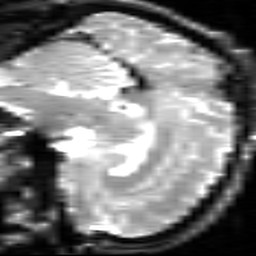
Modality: inplaneT2
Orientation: sagittal
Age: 31
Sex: male